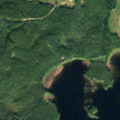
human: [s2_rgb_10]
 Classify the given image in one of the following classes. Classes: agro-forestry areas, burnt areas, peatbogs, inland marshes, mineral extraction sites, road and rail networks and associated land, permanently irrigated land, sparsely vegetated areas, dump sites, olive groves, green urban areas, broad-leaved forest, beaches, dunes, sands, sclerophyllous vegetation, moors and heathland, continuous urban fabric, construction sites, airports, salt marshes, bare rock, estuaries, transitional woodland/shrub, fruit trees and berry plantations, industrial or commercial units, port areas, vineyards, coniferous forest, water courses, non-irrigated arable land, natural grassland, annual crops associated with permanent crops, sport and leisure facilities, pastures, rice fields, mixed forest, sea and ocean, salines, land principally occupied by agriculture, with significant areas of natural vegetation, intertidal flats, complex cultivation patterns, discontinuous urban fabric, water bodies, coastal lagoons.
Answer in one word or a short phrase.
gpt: coniferous forest, water bodies